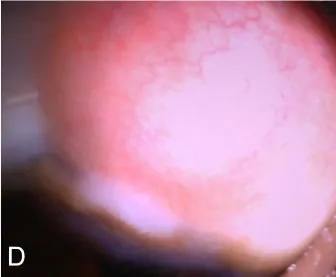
Bleb morphology. Post-op bleb after suture removal.
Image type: endoscopy (gi_endoscopy)